Interaction volume radius: 10 \u00c5
Interaction volume height: 25 \u00c5
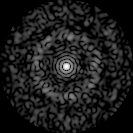
Disorder parameter: 0.8421